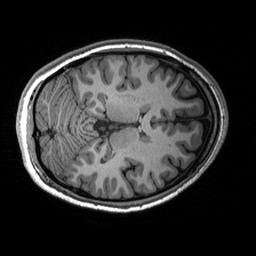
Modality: T1w
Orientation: axial
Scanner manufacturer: siemens
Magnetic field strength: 3 T
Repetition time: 2.53 s
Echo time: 0.00288 s